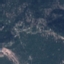
Land use / land cover class: HerbaceousVegetation